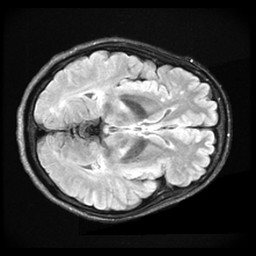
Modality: FLAIR
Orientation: axial
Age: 43
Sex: female
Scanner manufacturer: ge
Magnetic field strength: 3 T
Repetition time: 11 s
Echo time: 0.1497 s